Question: I am designing my theme for my website, and have no other CSS files in my folder besides 'template.css'.
'''
.header-wrap,
.nav-wrap,
.slideshow-wrap,
.body-wrap,
.sub-footer-wrap,
.footer-wrap {float: left; width: 100%; clear: both;}
.header,
.nav,
.slideshow,
.body,
.sub-footer,
.footer { width: 960px; margin: 0 auto;}
.header-wrap { height: 118px; background: url('files/img/background/bg-header.png')
repeat-x; border-bottom: 1px solid #6A6A6C}
.nav-wrap { height: 38px; background: url('files/img/background/bg-nav.png') repeat-x;
border-top: 1px solid #D9D9DB; border-bottom: 1px solid #B8B8BA}
.body-wrap { background: #F4EDDB url('files/img/background/bg-body.png') repeat-x;}
'''
I don't believe that the issue is relating to that but there must be something else doing this to my webpage:

The red lines show the whitespace that is being generated for some unknown reason. I have been looking at this for a while and have not been able to find the source. I was wondering if anyone has had an issue like this before? Or someone that might be able to point me in the right direction to fix the matter. I have also tried multiple browsers and have the same issue. I have also made sure that it wasnt just an administration issue. It keeps happening no matter what. I am using Google Chrome currently.
Here is my jsfiddle for those of you who asked (it still does it on there too) this has the full html
<URL>
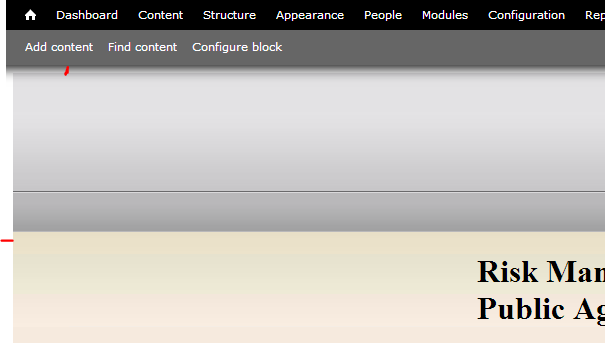
Answer: Add this to your css.
'''
body { margin: 0px; padding:0px}
'''
Or google "reset.css" and add it into your theme, the Eric Meyer one is fairly popular.
<URL>